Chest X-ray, PA view. Patient: 27 years old, sex M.
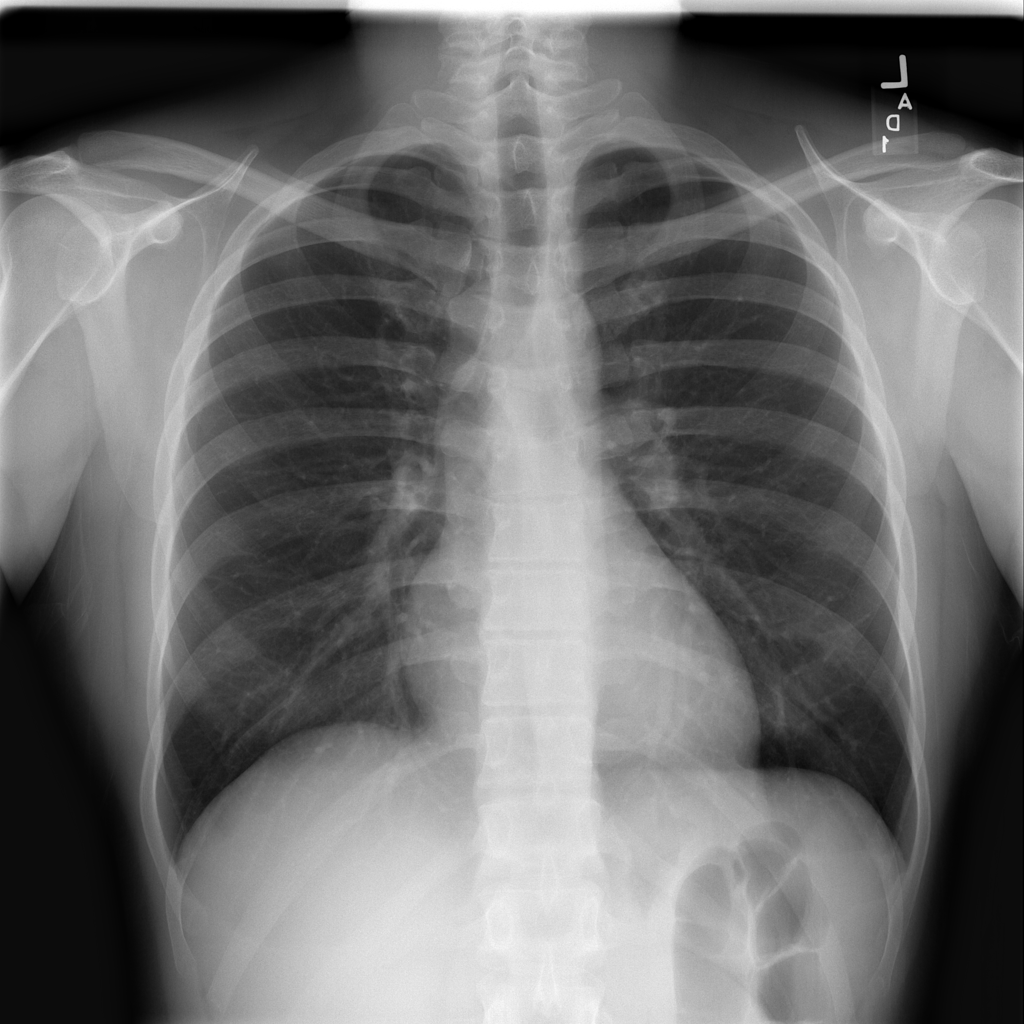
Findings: No Finding